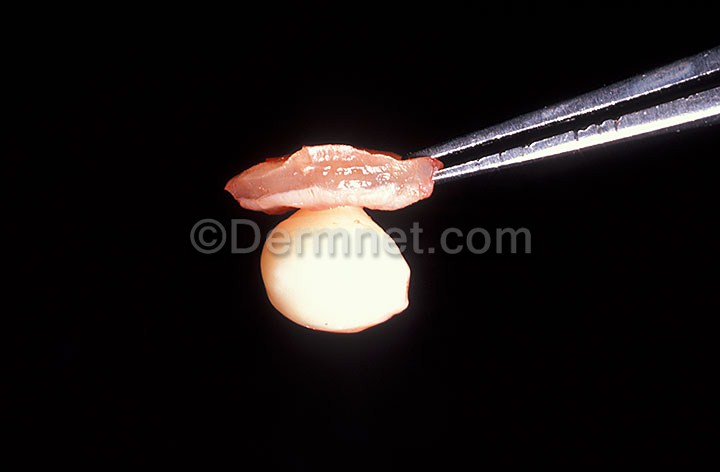
Disease: Seborrheic Keratoses and other Benign Tumors